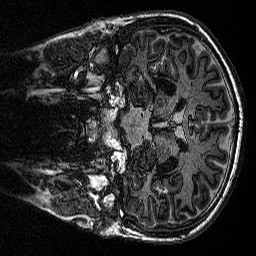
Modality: MP2RAGE
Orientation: coronal
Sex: male
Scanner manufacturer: siemens
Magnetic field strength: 3 T
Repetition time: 5 s
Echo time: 0.00292 s